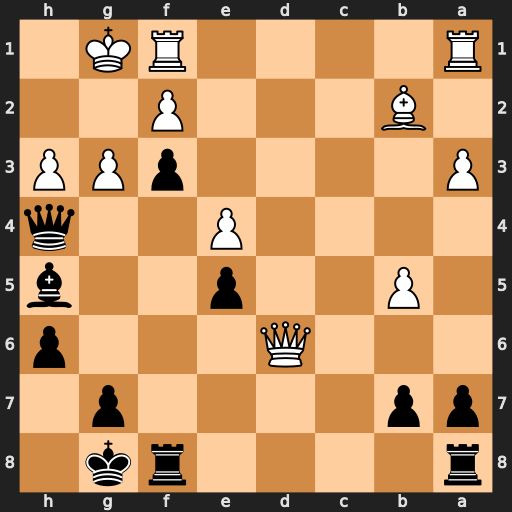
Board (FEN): r4rk1/pp4p1/3Q3p/1P2p2b/4P2q/P4pPP/1B3P2/R4RK1
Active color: b
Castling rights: -
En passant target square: -
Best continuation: Qxh3 Qe6+ Qxe6